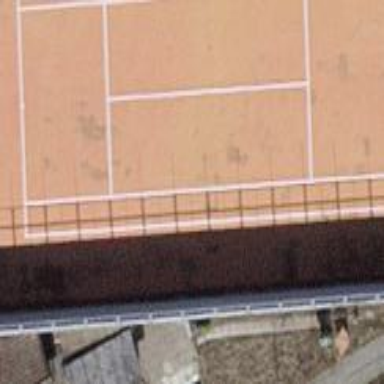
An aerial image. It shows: Tennis court on pitch designated for leisure land.